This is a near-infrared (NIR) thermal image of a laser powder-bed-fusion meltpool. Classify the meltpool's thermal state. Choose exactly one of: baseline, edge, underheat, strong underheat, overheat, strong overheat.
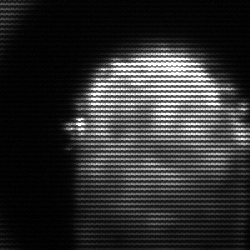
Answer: baseline